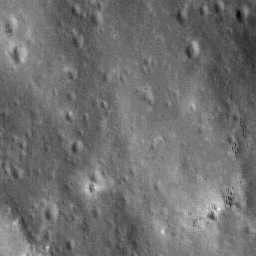
Host type: background_regolith
Lunar coordinates: latitude nan, longitude nan